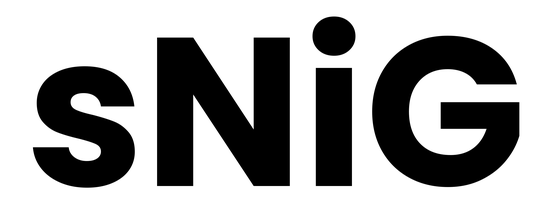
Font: Poppins-Bold